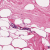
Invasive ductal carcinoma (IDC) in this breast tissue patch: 0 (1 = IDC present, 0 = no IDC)